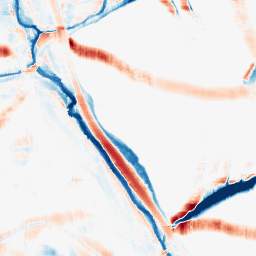
Category: morphological
Decomposition family: morphological_rect
Decomposition parameters: operation: average
width: 20
height: 20
Upsampling method: lanczos
Upsampling parameters: scale: 4
Upsampling scale: 4